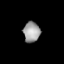
Tissue: lung
Cell type: Epithelial cells
Senescence score: 0.2141
Nuclear area (px): 334
Mean DAPI intensity: 157.431